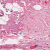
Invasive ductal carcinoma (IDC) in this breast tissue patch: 0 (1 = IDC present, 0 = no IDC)